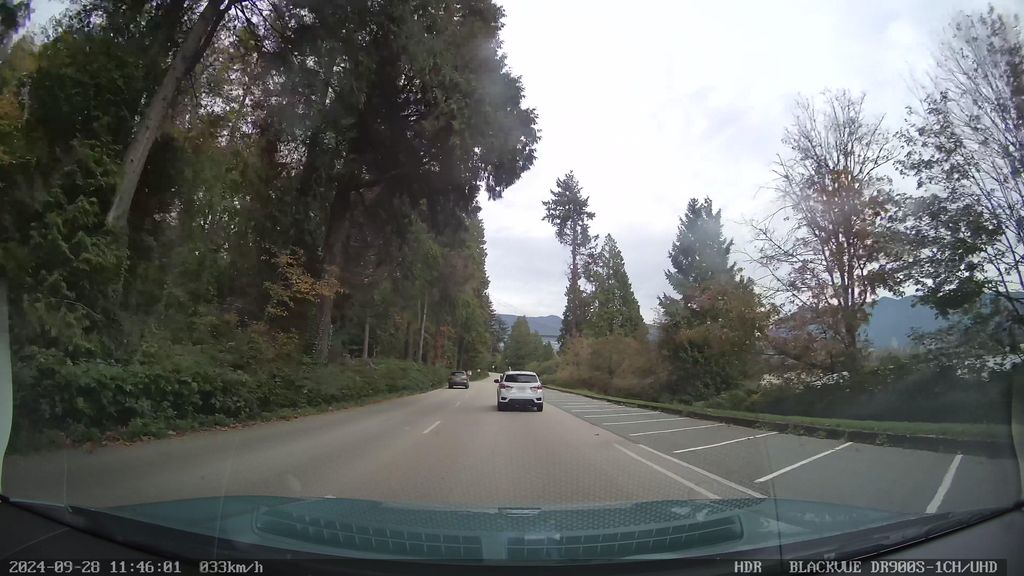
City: vancouver